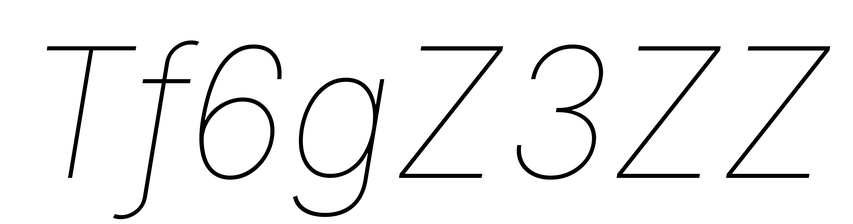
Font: Inter-Italic_Thin_Italic